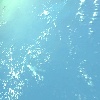
Label: water